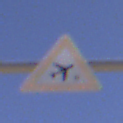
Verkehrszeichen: FlugbetriebLinks
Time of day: MorningAfternoon
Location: Outdoor (Nature)
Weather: Clear
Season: NotSpecified
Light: Natural